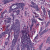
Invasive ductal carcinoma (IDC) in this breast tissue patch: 1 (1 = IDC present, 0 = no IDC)